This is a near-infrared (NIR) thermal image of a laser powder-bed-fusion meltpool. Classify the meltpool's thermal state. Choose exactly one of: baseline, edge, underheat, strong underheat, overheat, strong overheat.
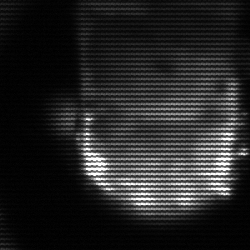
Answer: baseline